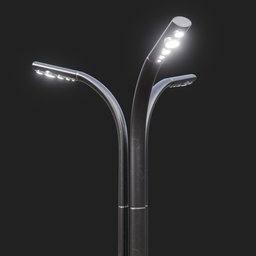
Label: lighting